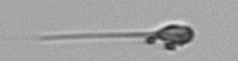
Label: Asterionellopsis_glacialis